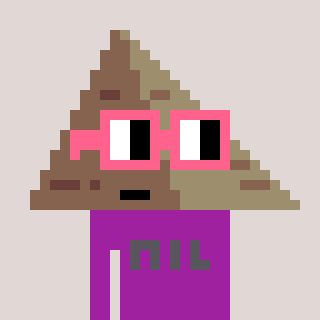
a pixel art character with square pink glasses, a pyramid-shaped head and a magenta-colored body on a warm background